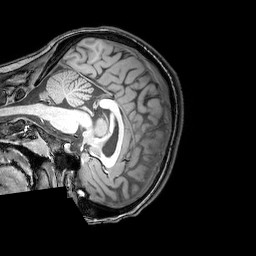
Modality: T1w
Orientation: sagittal
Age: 21
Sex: female
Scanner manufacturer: philips
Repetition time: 0.008233 s
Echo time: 0.00378 s